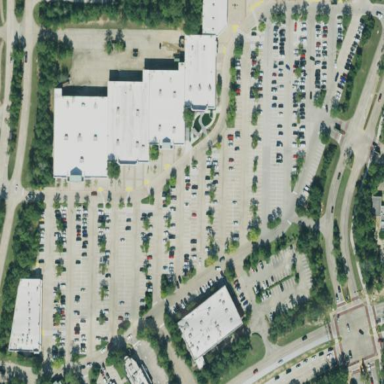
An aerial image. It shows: Retail area.